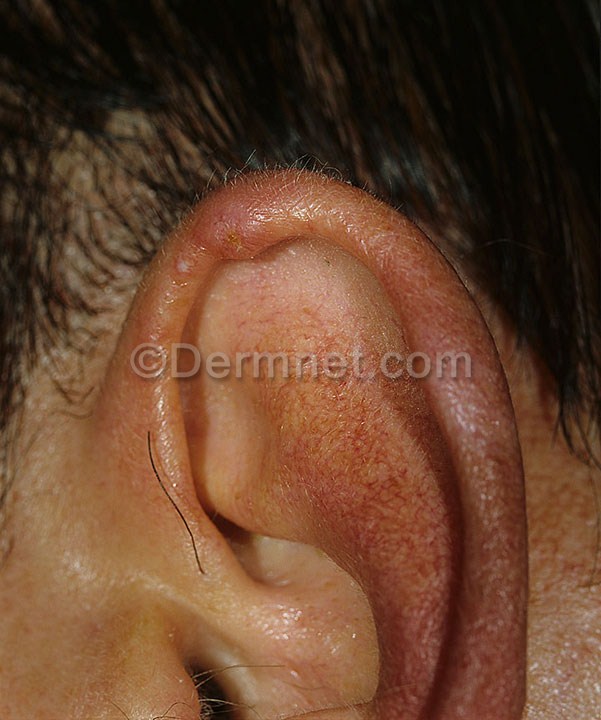
Disease: Seborrheic Keratoses and other Benign Tumors